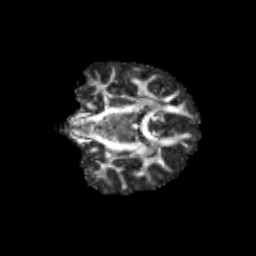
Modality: FA
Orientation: coronal
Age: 13
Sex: female
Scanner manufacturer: siemens
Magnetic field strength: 3 T
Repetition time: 3.8 s
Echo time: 0.07 s